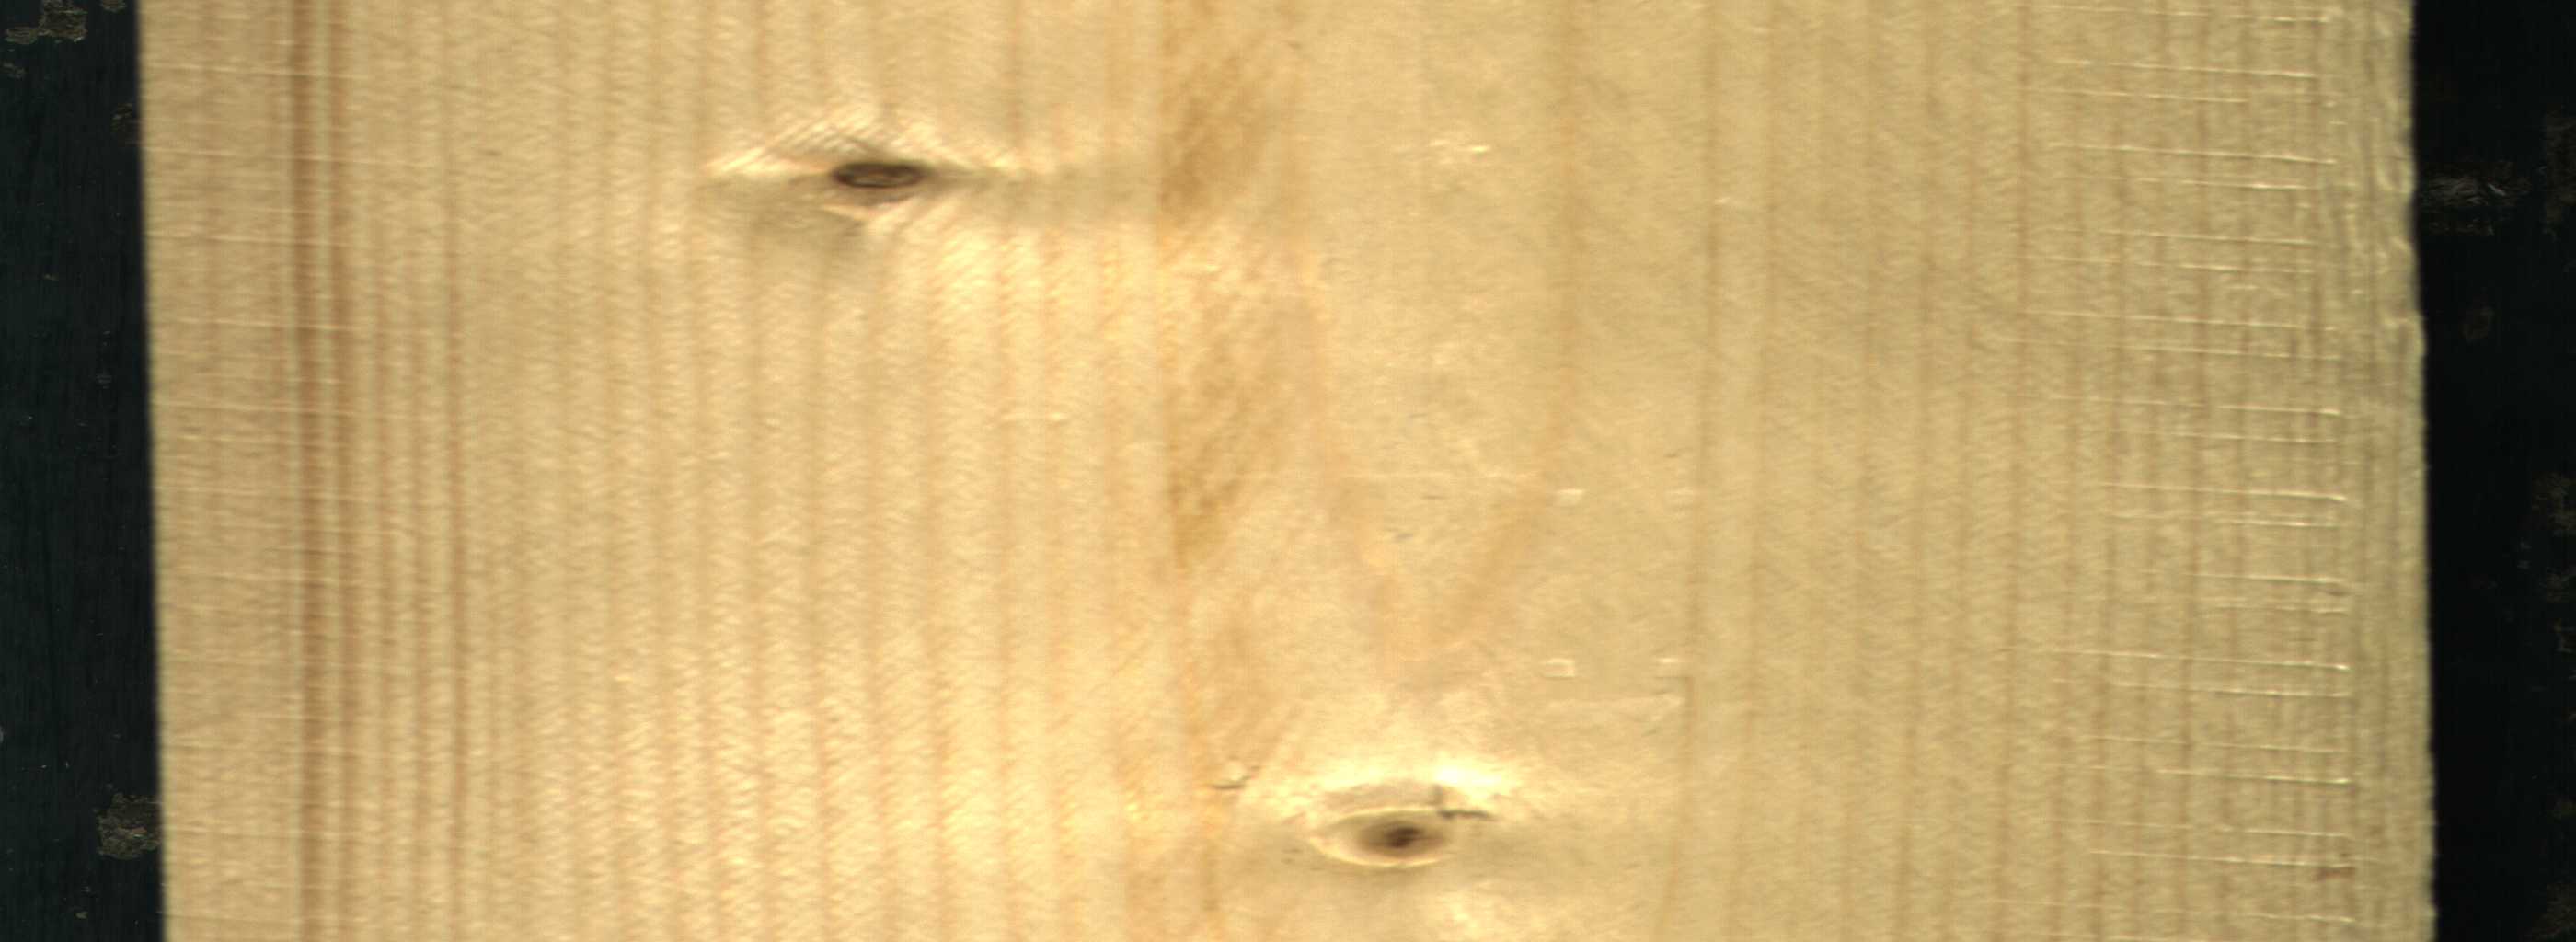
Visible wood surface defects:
Live_Knot
Live_Knot